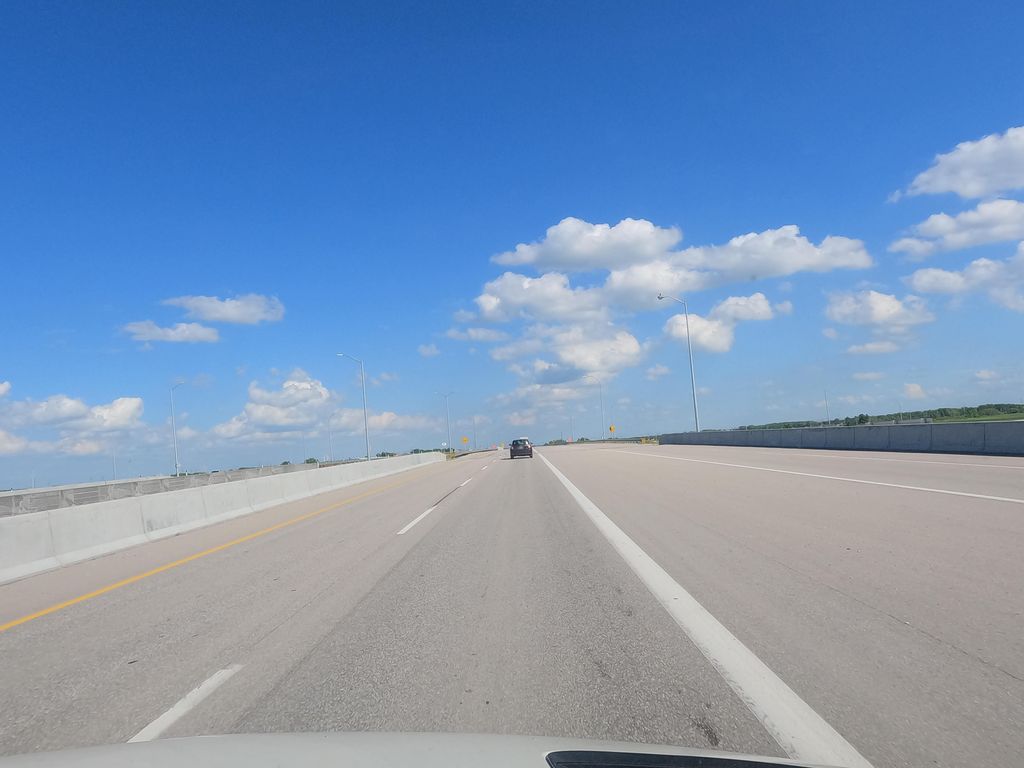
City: winnipeg